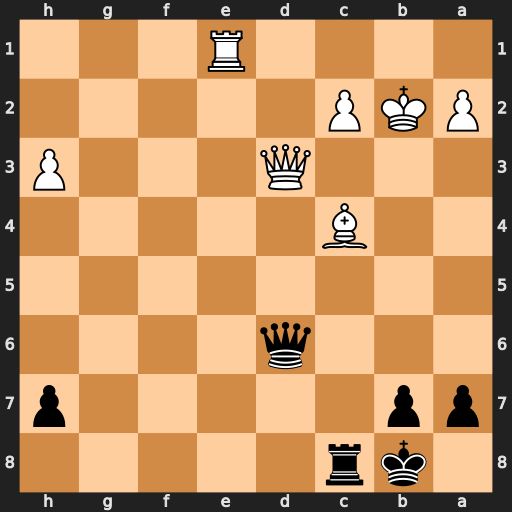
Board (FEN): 1kr5/pp5p/3q4/8/2B5/3Q3P/PKP5/4R3
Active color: b
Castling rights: -
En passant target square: -
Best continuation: Qb4+ Bb3 Qxe1